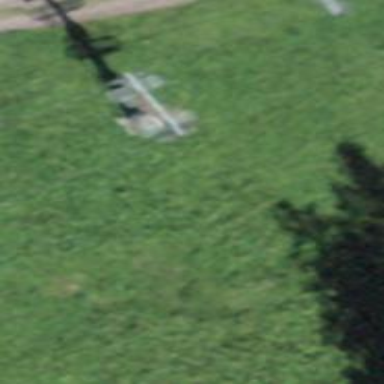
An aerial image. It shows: Pylon for aerialway.